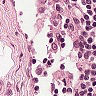
Metastatic tissue present: no